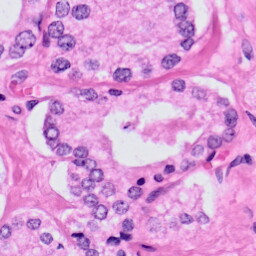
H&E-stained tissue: Prostate